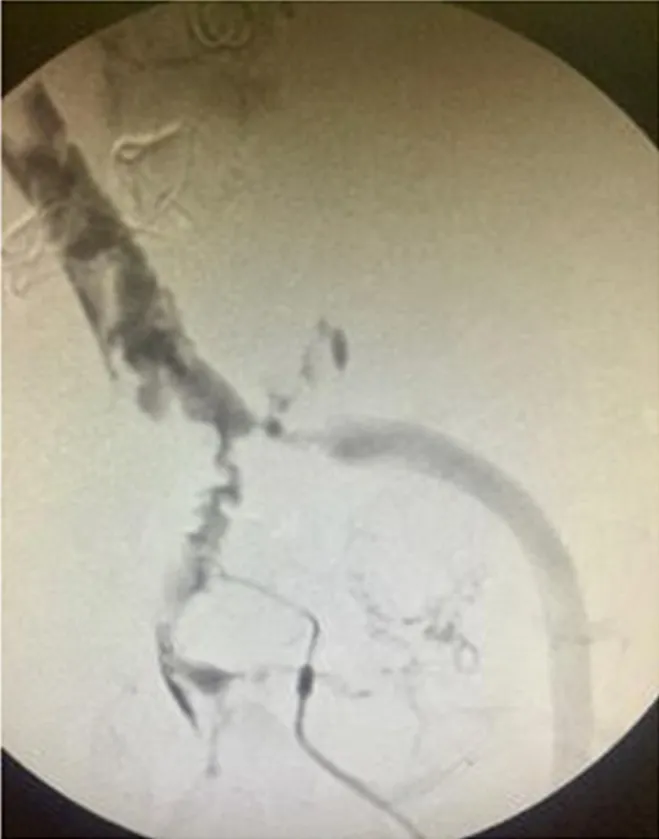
xxx.
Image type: radiology (x_ray)